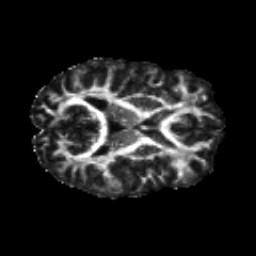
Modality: FA
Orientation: axial
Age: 29
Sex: male
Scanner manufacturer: siemens
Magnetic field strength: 3 T
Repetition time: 8.8 s
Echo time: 0.085 s